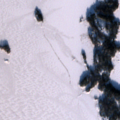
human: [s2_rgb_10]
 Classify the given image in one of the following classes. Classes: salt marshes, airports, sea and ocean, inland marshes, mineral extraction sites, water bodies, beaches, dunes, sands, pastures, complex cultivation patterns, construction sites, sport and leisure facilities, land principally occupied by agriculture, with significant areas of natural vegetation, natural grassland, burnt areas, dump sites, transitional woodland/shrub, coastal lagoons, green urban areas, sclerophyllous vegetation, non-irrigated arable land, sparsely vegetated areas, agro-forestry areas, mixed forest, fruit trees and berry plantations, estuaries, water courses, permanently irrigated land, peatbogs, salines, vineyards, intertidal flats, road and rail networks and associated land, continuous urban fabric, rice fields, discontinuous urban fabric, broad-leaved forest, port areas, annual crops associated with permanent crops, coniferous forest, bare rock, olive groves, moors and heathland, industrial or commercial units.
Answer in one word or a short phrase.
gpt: coniferous forest, sea and ocean